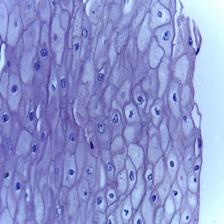
Diagnosis: Normal